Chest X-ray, AP view. Patient: 34 years old, sex M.
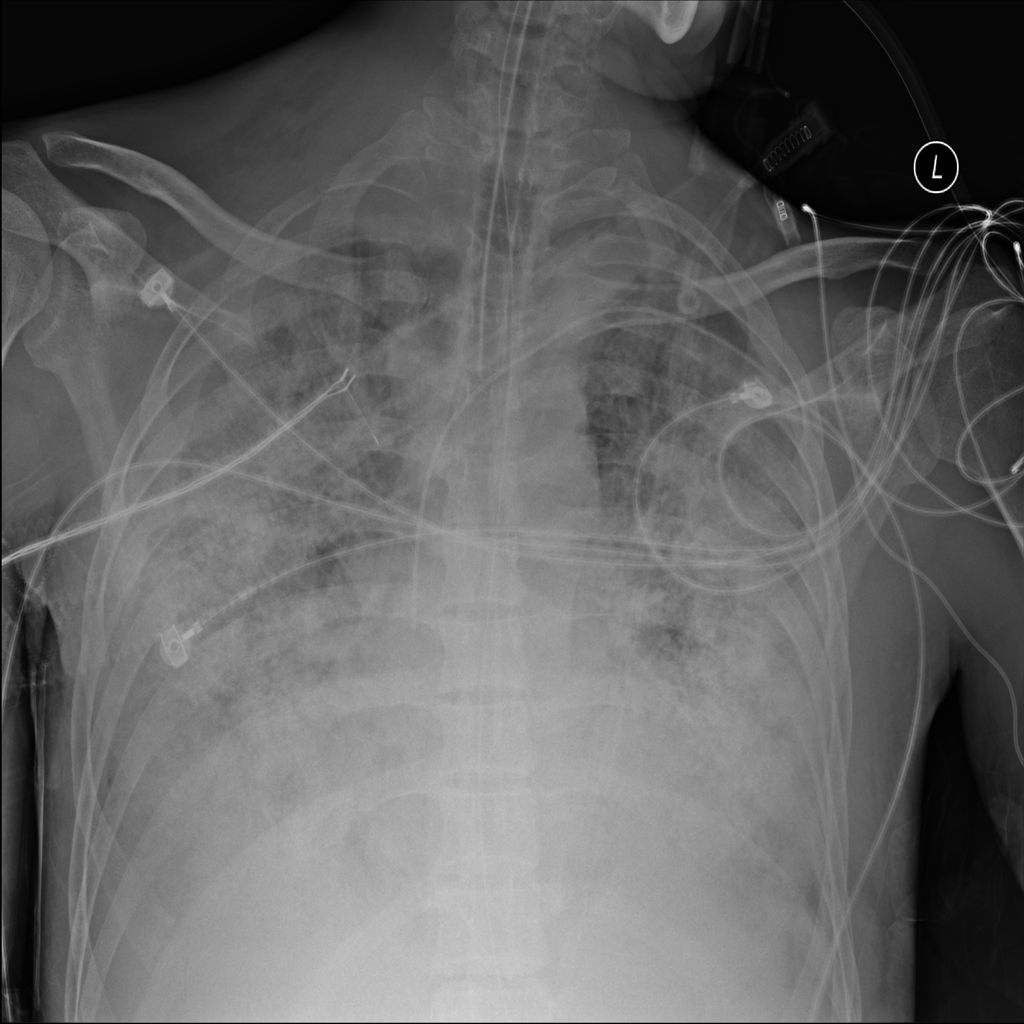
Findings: Pleural_Thickening